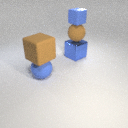
large blue metal cube below small blue rubber cube